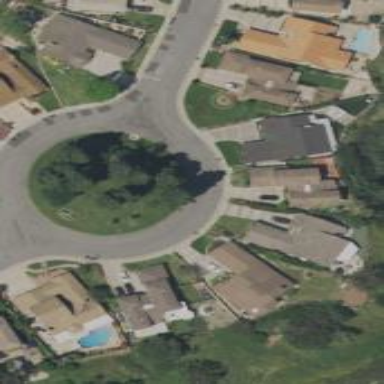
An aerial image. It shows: Roundabout on residential road.